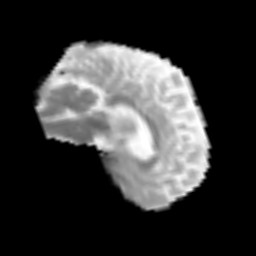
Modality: MD
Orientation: sagittal
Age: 78
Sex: male
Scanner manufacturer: siemens
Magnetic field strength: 3 T
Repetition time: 3.2 s
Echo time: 0.081 s